【题型】填空题　【知识点】平面几何　【难度】medium
如图，在梯形 \(ABCD\) 中，\(AD \parallel BC\)，\(BC = 2AD\)，点 \(E\)、\(F\) 分别是边 \(AB\)、\(CD\) 的中点，联结 \(AC\)，设 \(\overrightarrow{AB} = \vec{a}\)，\(\overrightarrow{AC} = \vec{b}\)，那么用向量 \(\vec{a}\)、\(\vec{b}\) 表示向量 \(\overrightarrow{EF} = \underline{\quad\quad}\)。

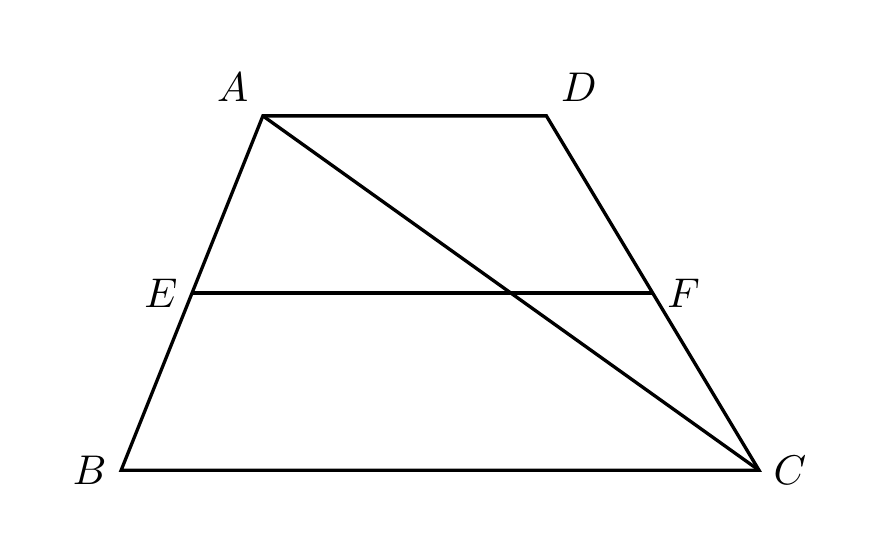
【解答】
【答案】\(\boldsymbol{\dfrac{3}{4}\vec{b} - \dfrac{3}{4}\vec{a}}\)

\vspace{1em}

【分析】在 \(\triangle ABC\) 中，利用三角形法则求得 \(\overrightarrow{BC}\)；然后利用梯形中位线定理来求 \(EF\) 的长度；最后根据向量的方向作答。

\vspace{1em}

【解答】解：在 \(\triangle ABC\) 中，\(\overrightarrow{AB} = \vec{a}\)，\(\overrightarrow{AC} = \vec{b}\)，则 \(\overrightarrow{BC} = \overrightarrow{AC} - \overrightarrow{AB} = \vec{b} - \vec{a}\)。

\[
\because AD \parallel BC,\ BC = 2AD,
\]
\[
\therefore \overrightarrow{AD} = \dfrac{1}{2}\overrightarrow{BC} = \dfrac{1}{2}(\vec{b} - \vec{a}).
\]

在梯形 \(ABCD\) 中，\(AD \parallel BC\)，\(BC = 2AD\)，点 \(E\)、\(F\) 分别是边 \(AB\)、\(CD\) 的中点，
\[
\therefore EF \parallel AD \parallel BC \text{ 且 } EF = \dfrac{1}{2}(AD + BC).
\]
\[
\therefore \overrightarrow{EF} = \dfrac{1}{2}(\overrightarrow{AD} + \overrightarrow{BC}) = \dfrac{3}{2}\overrightarrow{AD} = \dfrac{3}{4}\vec{b} - \dfrac{3}{4}\vec{a}.
\]

故答案为：\(\boldsymbol{\dfrac{3}{4}\vec{b} - \dfrac{3}{4}\vec{a}}\)。

【点评】本题主要考查了平面向量，梯形和梯形中位线定理。注意：平面向量既有大小，又有方向。